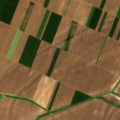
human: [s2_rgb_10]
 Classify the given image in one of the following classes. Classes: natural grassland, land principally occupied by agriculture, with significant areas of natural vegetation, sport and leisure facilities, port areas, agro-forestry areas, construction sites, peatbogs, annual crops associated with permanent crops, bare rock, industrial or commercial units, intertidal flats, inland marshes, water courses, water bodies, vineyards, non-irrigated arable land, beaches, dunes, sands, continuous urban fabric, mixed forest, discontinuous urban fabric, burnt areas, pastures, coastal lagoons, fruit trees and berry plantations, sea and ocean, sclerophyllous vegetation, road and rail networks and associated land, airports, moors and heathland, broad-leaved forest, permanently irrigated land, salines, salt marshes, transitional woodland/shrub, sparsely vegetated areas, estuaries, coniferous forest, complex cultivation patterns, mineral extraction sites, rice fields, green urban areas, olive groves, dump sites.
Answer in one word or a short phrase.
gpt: non-irrigated arable land